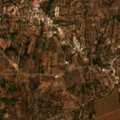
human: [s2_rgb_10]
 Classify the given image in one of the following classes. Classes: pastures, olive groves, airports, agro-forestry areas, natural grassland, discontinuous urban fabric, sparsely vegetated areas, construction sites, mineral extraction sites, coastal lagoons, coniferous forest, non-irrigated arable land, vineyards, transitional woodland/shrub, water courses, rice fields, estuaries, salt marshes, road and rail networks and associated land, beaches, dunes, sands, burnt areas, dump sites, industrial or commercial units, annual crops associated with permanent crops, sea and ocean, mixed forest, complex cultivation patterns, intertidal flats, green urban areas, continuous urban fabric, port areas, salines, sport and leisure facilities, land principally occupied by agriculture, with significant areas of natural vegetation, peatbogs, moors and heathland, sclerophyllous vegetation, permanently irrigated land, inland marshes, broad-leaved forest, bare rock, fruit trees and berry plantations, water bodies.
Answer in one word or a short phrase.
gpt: olive groves, complex cultivation patterns